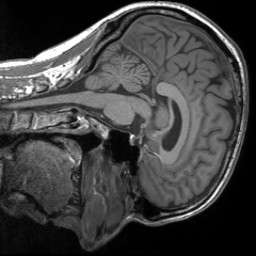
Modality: T1w
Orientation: sagittal
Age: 46
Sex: male
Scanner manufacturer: siemens
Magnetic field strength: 3 T
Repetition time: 1.9 s
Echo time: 0.00249 s